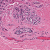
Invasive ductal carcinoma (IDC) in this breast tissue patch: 0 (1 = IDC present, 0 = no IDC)